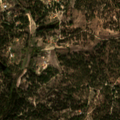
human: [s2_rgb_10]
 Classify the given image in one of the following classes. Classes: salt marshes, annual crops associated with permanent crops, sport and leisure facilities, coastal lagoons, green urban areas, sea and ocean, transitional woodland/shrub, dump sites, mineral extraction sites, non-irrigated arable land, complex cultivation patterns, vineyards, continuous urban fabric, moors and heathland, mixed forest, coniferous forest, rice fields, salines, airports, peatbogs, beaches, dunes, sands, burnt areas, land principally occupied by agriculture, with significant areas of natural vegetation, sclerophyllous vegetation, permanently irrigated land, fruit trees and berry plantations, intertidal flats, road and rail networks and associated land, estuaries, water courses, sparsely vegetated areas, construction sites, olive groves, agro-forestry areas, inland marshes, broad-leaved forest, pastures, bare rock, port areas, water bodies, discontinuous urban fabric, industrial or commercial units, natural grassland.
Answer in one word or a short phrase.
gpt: annual crops associated with permanent crops, complex cultivation patterns, agro-forestry areas, mixed forest